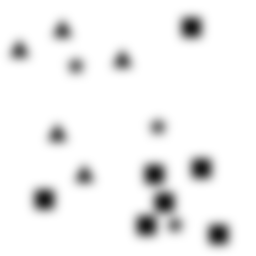
Squares: 7
Triangles: 5
Stars: 3
Total shapes: 15